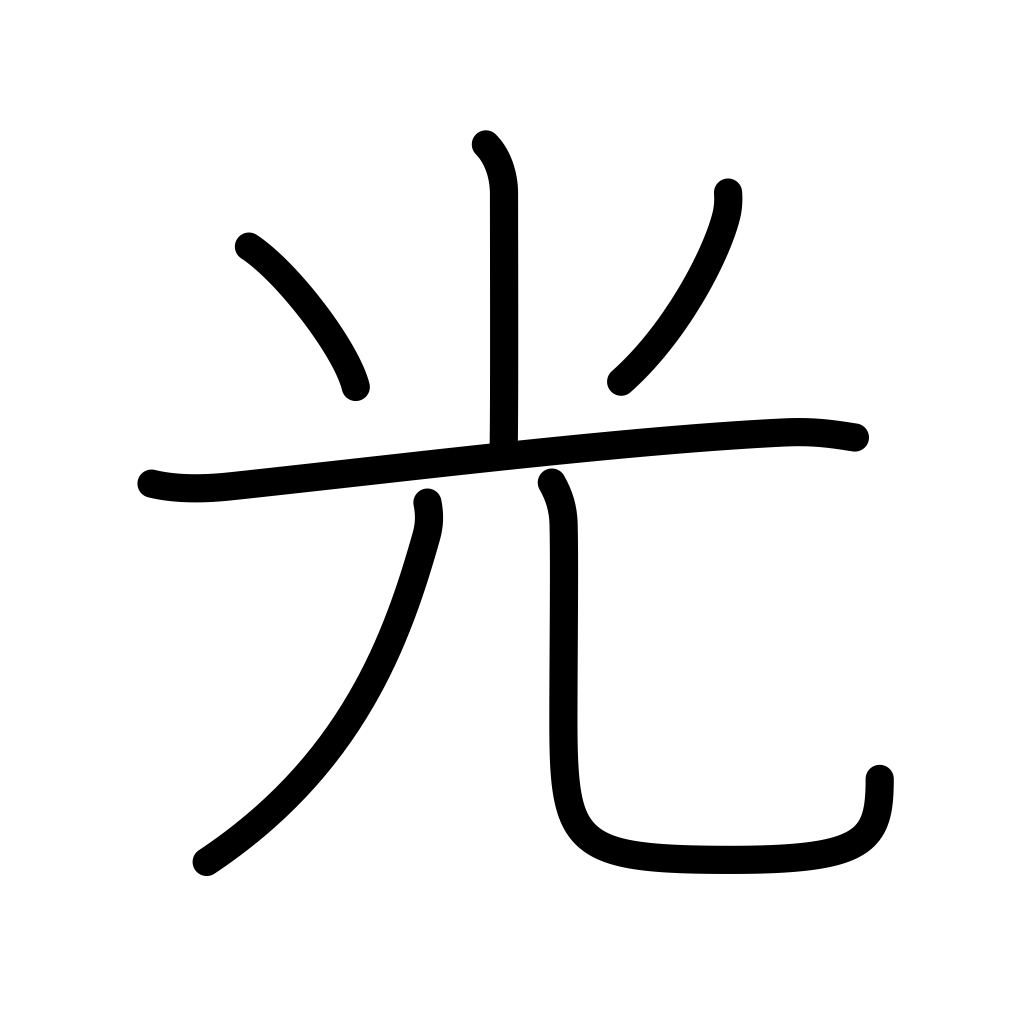
Meaning: ray, light